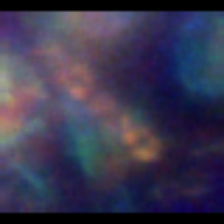
Taxon: Diatom_aggregate
Group: Diatoms